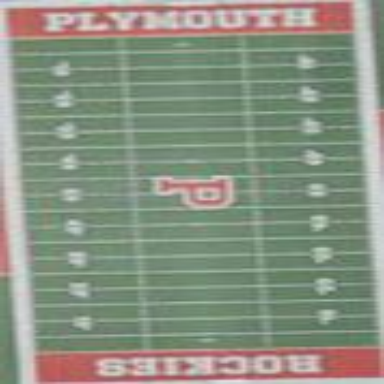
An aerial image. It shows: American football pitch.